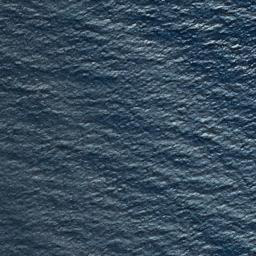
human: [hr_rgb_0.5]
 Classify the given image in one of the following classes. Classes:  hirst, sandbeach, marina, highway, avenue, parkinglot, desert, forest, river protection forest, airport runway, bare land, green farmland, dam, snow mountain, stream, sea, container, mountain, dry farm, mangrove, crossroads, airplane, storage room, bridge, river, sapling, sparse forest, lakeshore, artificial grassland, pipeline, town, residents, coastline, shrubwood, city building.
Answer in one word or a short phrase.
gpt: sea